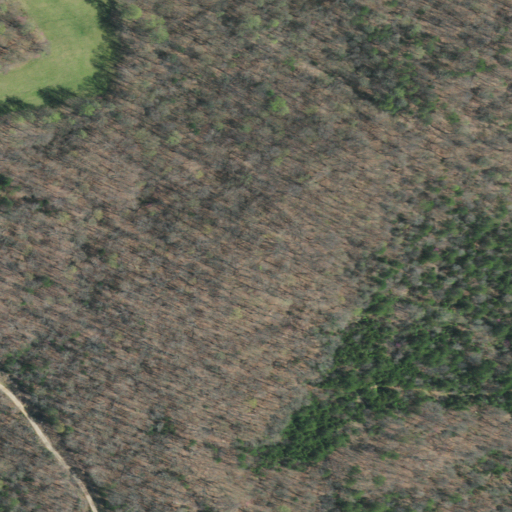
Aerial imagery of ridge(s) in Tennessee named River Ridge containing deciduous forest, mixed forest, grassland, pasture, and evergreen forest